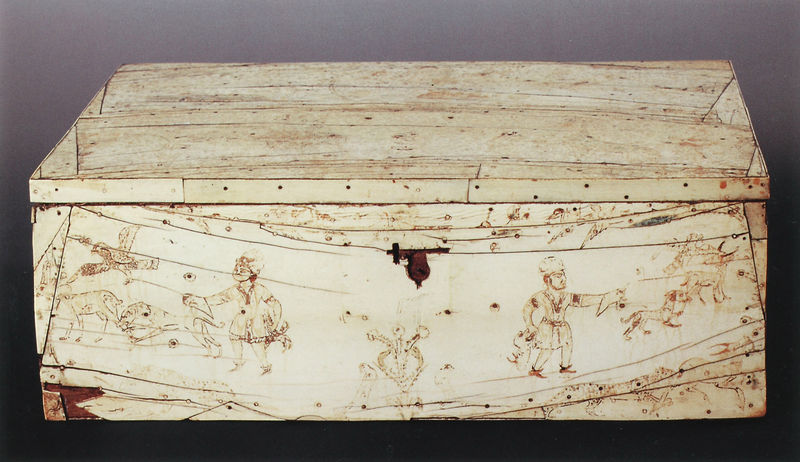
Titel: Grosse Kassette mit gemalten Szenen
Institution: Palermo, Tesoro della Cappella
Schlagwörter: falke, mann, vogel, holz, männer, schwarz, weiss, zeichnung, hund, hunde, schloss, tiere, fächer, herren, alt, bild, herr, vögel, fliegen, risse, figuren, lack, metall, nägel, foto, eisen, truhe, asien, kiste, jagd, schnitzerei, china, wappen, kaputt, sarg, frontansicht, schatulle, stahl, ziege, kästchen, schlüsselloch, öffnen, elfenbein, zeichnungen, box, riegel, vintage, bändiger, kdkdkdkdk, tiere männer